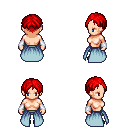
a pixel art fantasy rpg character, female body template, human, light skin, overskirt, teal pants, red parted hairstyle, white cloth bracers, black shoes, four views (front, back, left, right), 2x2 character sprite sheet, small pixel art, hard edges, no anti-aliasing